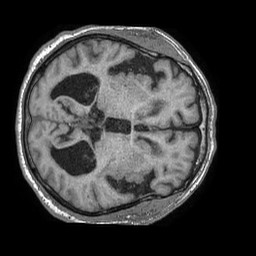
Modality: T1w
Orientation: axial
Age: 77
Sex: male
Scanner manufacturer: philips
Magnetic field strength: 1.5 T
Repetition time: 0.007776 s
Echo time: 0.00355 s